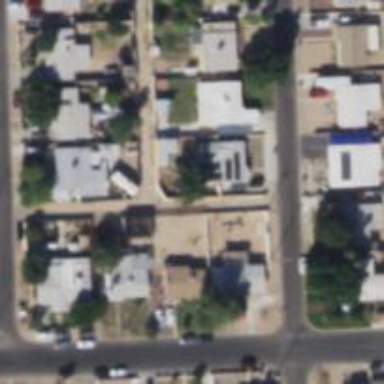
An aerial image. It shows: Alley classified as service road.